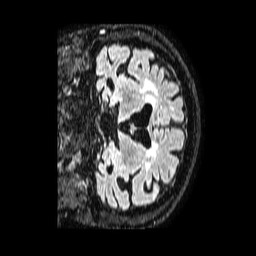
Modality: FLAIR
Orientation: coronal
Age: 84
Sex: female
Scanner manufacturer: philips
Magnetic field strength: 1.5 T
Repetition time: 4.8 s
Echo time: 0.3 s